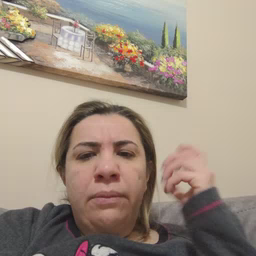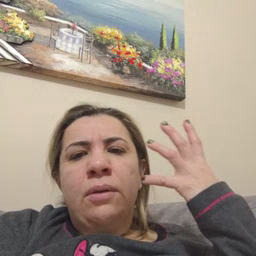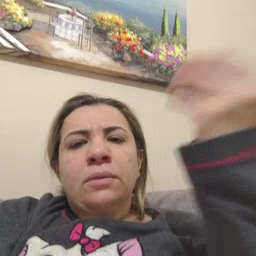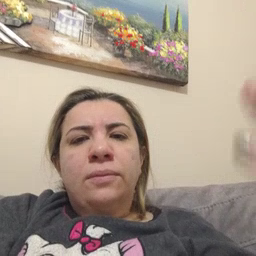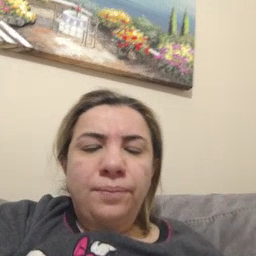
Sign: go